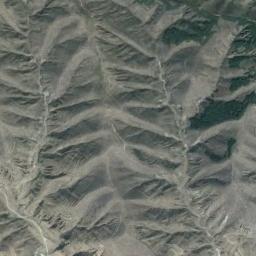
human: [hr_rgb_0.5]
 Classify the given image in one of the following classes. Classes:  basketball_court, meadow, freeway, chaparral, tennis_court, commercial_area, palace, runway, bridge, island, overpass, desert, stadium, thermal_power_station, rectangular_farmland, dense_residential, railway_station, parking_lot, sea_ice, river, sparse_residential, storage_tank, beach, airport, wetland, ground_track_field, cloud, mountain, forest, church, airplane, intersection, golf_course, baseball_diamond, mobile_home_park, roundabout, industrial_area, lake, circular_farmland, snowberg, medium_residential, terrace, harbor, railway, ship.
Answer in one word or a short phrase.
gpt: mountain